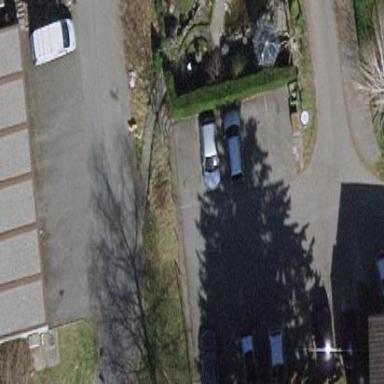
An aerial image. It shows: Parking area with surface.